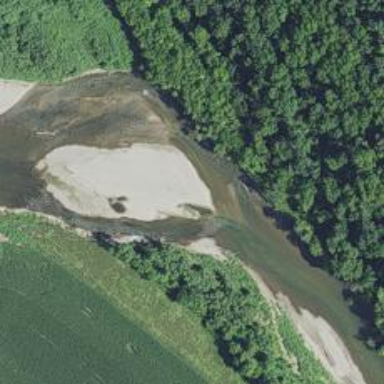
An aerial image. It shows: Beautiful river scene.